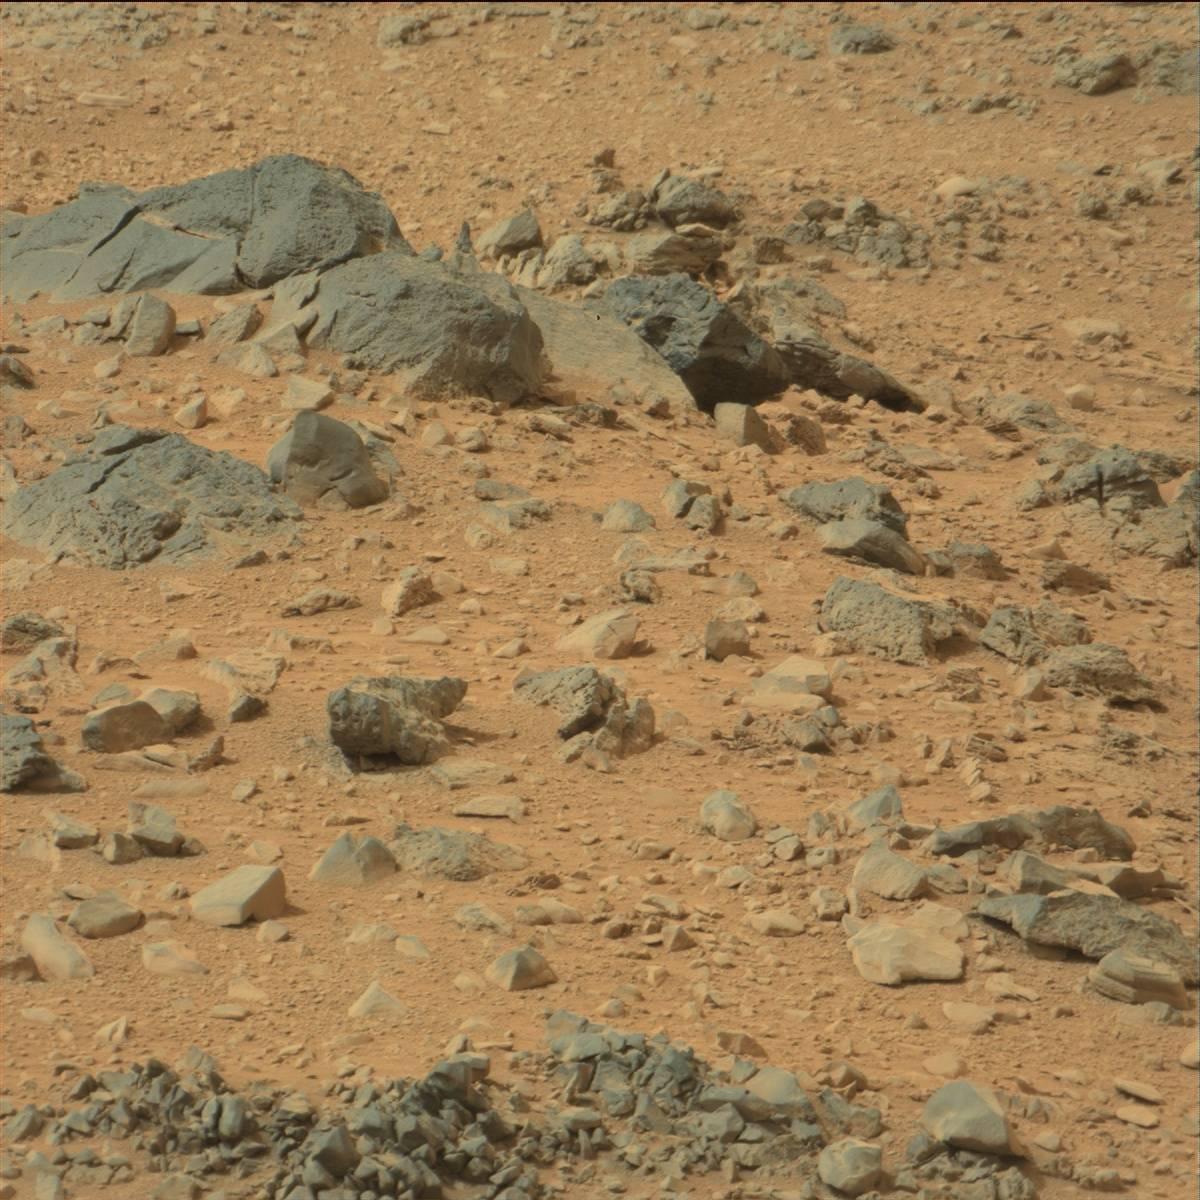
Terrain classes present: Bedrock, Sand / Soil